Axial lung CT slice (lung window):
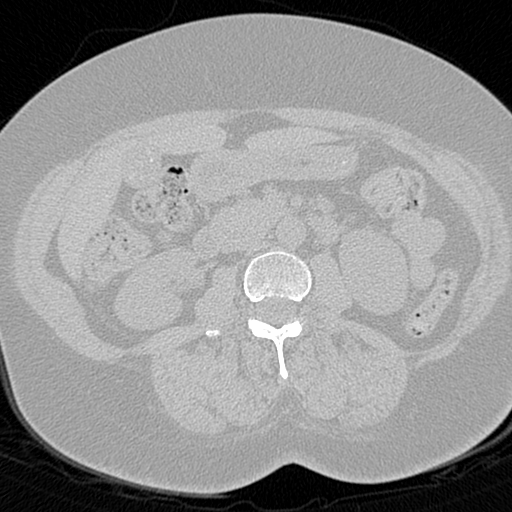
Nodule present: no